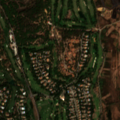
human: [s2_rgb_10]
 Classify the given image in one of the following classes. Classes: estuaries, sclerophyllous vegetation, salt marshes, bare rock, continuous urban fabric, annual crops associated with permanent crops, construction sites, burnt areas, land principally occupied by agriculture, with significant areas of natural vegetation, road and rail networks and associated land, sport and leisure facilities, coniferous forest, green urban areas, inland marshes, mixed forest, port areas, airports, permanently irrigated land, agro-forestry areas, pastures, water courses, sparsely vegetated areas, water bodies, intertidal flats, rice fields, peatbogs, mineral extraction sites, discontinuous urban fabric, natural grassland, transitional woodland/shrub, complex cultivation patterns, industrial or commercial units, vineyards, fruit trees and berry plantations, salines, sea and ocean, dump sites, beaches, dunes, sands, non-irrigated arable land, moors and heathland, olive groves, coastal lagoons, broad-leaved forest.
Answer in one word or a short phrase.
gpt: sport and leisure facilities, fruit trees and berry plantations, complex cultivation patterns, sclerophyllous vegetation